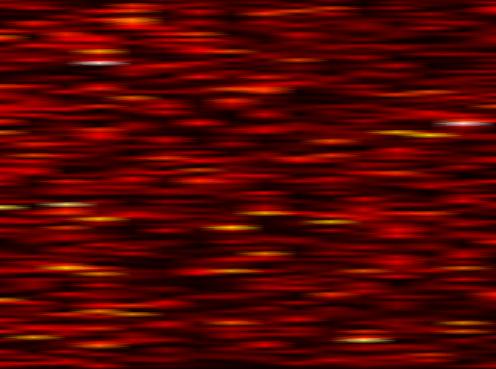
Label: FBMC